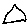
Label: triangle